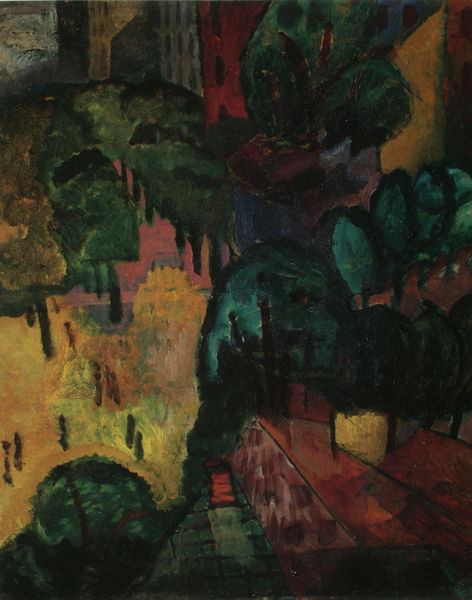
Titel: Pariser Stadtlandschaft
Künstler: Erma Bossi
Standort: Bremen
Institution: Kunsthalle
Schlagwörter: baum, blau, dunkel, himmel, schatten, bäume, gelb, grün, kirchner, kirchturm, landschaft, menschen, ocker, stadt, fenster, licht, nacht, strasse, ölbild, dach, haus, park, rot, weg, expressionismus, wand, häuser, wege, rosa, schornstein, fassade, stra e, abstrakt, modern, dächer, allee, lila, violett, herbst, platz, figuren, treppe, baumkronen, striche, pfosten, gang, draufsicht, chagall, vogelschau, vlaminck, marc chagall, böume, stdt, vlamink